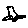
Label: car